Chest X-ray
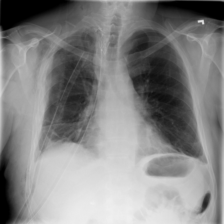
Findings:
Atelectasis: negative
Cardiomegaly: negative
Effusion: negative
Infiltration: negative
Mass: negative
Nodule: negative
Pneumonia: negative
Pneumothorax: negative
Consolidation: negative
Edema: negative
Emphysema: negative
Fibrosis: negative
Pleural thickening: negative
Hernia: negative